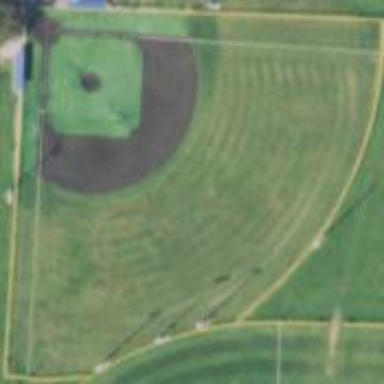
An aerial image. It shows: Baseball pitch surrounded by fence.